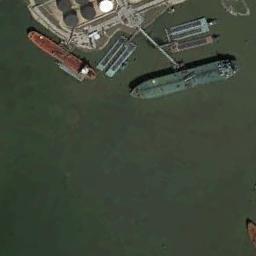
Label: ship